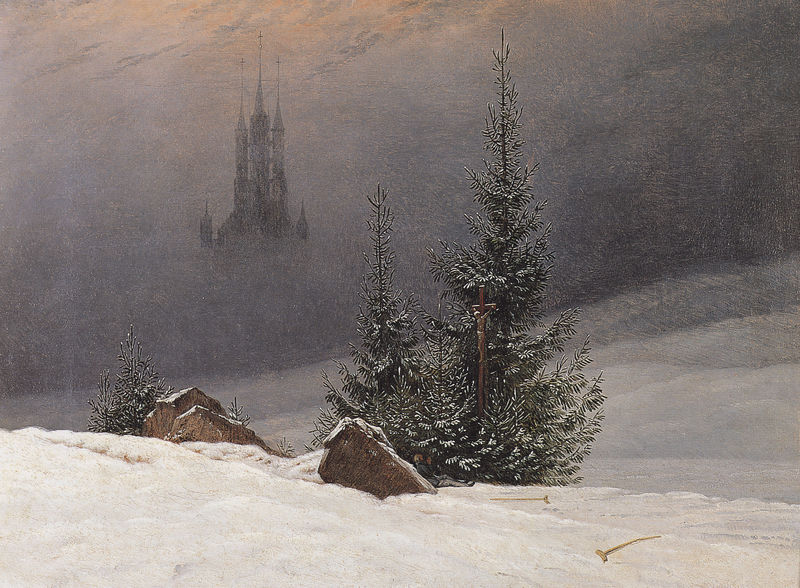
Titel: Winterlandschaft mit Kirche
Künstler: Caspar David Friedrich
Standort: Dortmund
Institution: Museum für Kunst und Kulturgeschichte
Schlagwörter: baum, dunkel, felsen, himmel, mann, schatten, weiß, wolken, bäume, grün, kirchturm, landschaft, äste, abend, braun, grau, hell, hintergrund, hüte, licht, schwarz, gebäude, haus, schloss, schnee, malerei, mensch, stein, steine, einsamkeit, hügel, kalt, morgen, natur, zweige, kirche, rauch, kind, spitzen, gotik, wald, kinder, turm, düster, berge, fels, gebirge, dächer, dunst, nebel, winter, friedrich, romantik, tannen, church, king, men, palace, white, black, dark, gray, green, grey, pink, brown, wooden, burg, bayern, kreuz, türme, palast, diesig, dom, verletzt, tanne, beten, kathedrale, verschwommen, wood, sicht, smoke, christus, jesus, kranker, cloud, clouds, man, rock, rocks, sky, stone, tree, märchen, vision, building, field, hill, hills, landscape, mountain, kruzifix, sun, tower, trees, fichten, kiefern, felsbrocken, winterlandschaft, snow, light, pine, night, caspar david friedrich, turmspitzen, gothik, castle, fantasie, cross, ice, accident, cloudy, wind, schutz, sunlight, weihnachten, bauwerk, city, schneien, cathedral, place, neuschwanstein, ominous, krücke, bush, krücken, holzkreuz, wegkreuz, cane, christ, crucifix, verletzter, figure, shade, grußkarte, freidrich, steeple, needles, pine trees, cold, dawn, schneesturm, darkness, fog, land, structure, mist, misty, stick, foggy, pines, schneee, aufragen, chapel, towers, boys, silhouette, crosses, sticks, caspar david freidrcih, hochlandschaft, weihnachtskarte, blow, area, shades, christmas, morning, spires, fortress, nadel, nadeln, crutches, chateau, 2, snowing, christmas tree, crux, snowy, freezing, evergreens, crutch, bob ross, atsui, edifice, harry potter, forg, snowbanks, snowdrifts, valey, file, canes, cruthces, skiing, skying